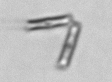
Label: Thalassionema